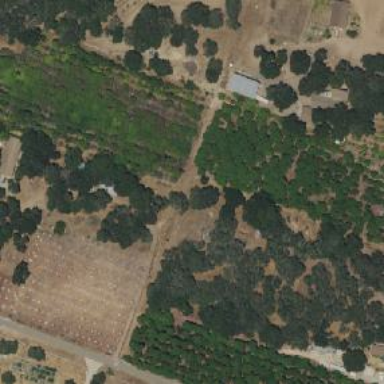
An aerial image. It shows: Orchard.